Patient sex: F
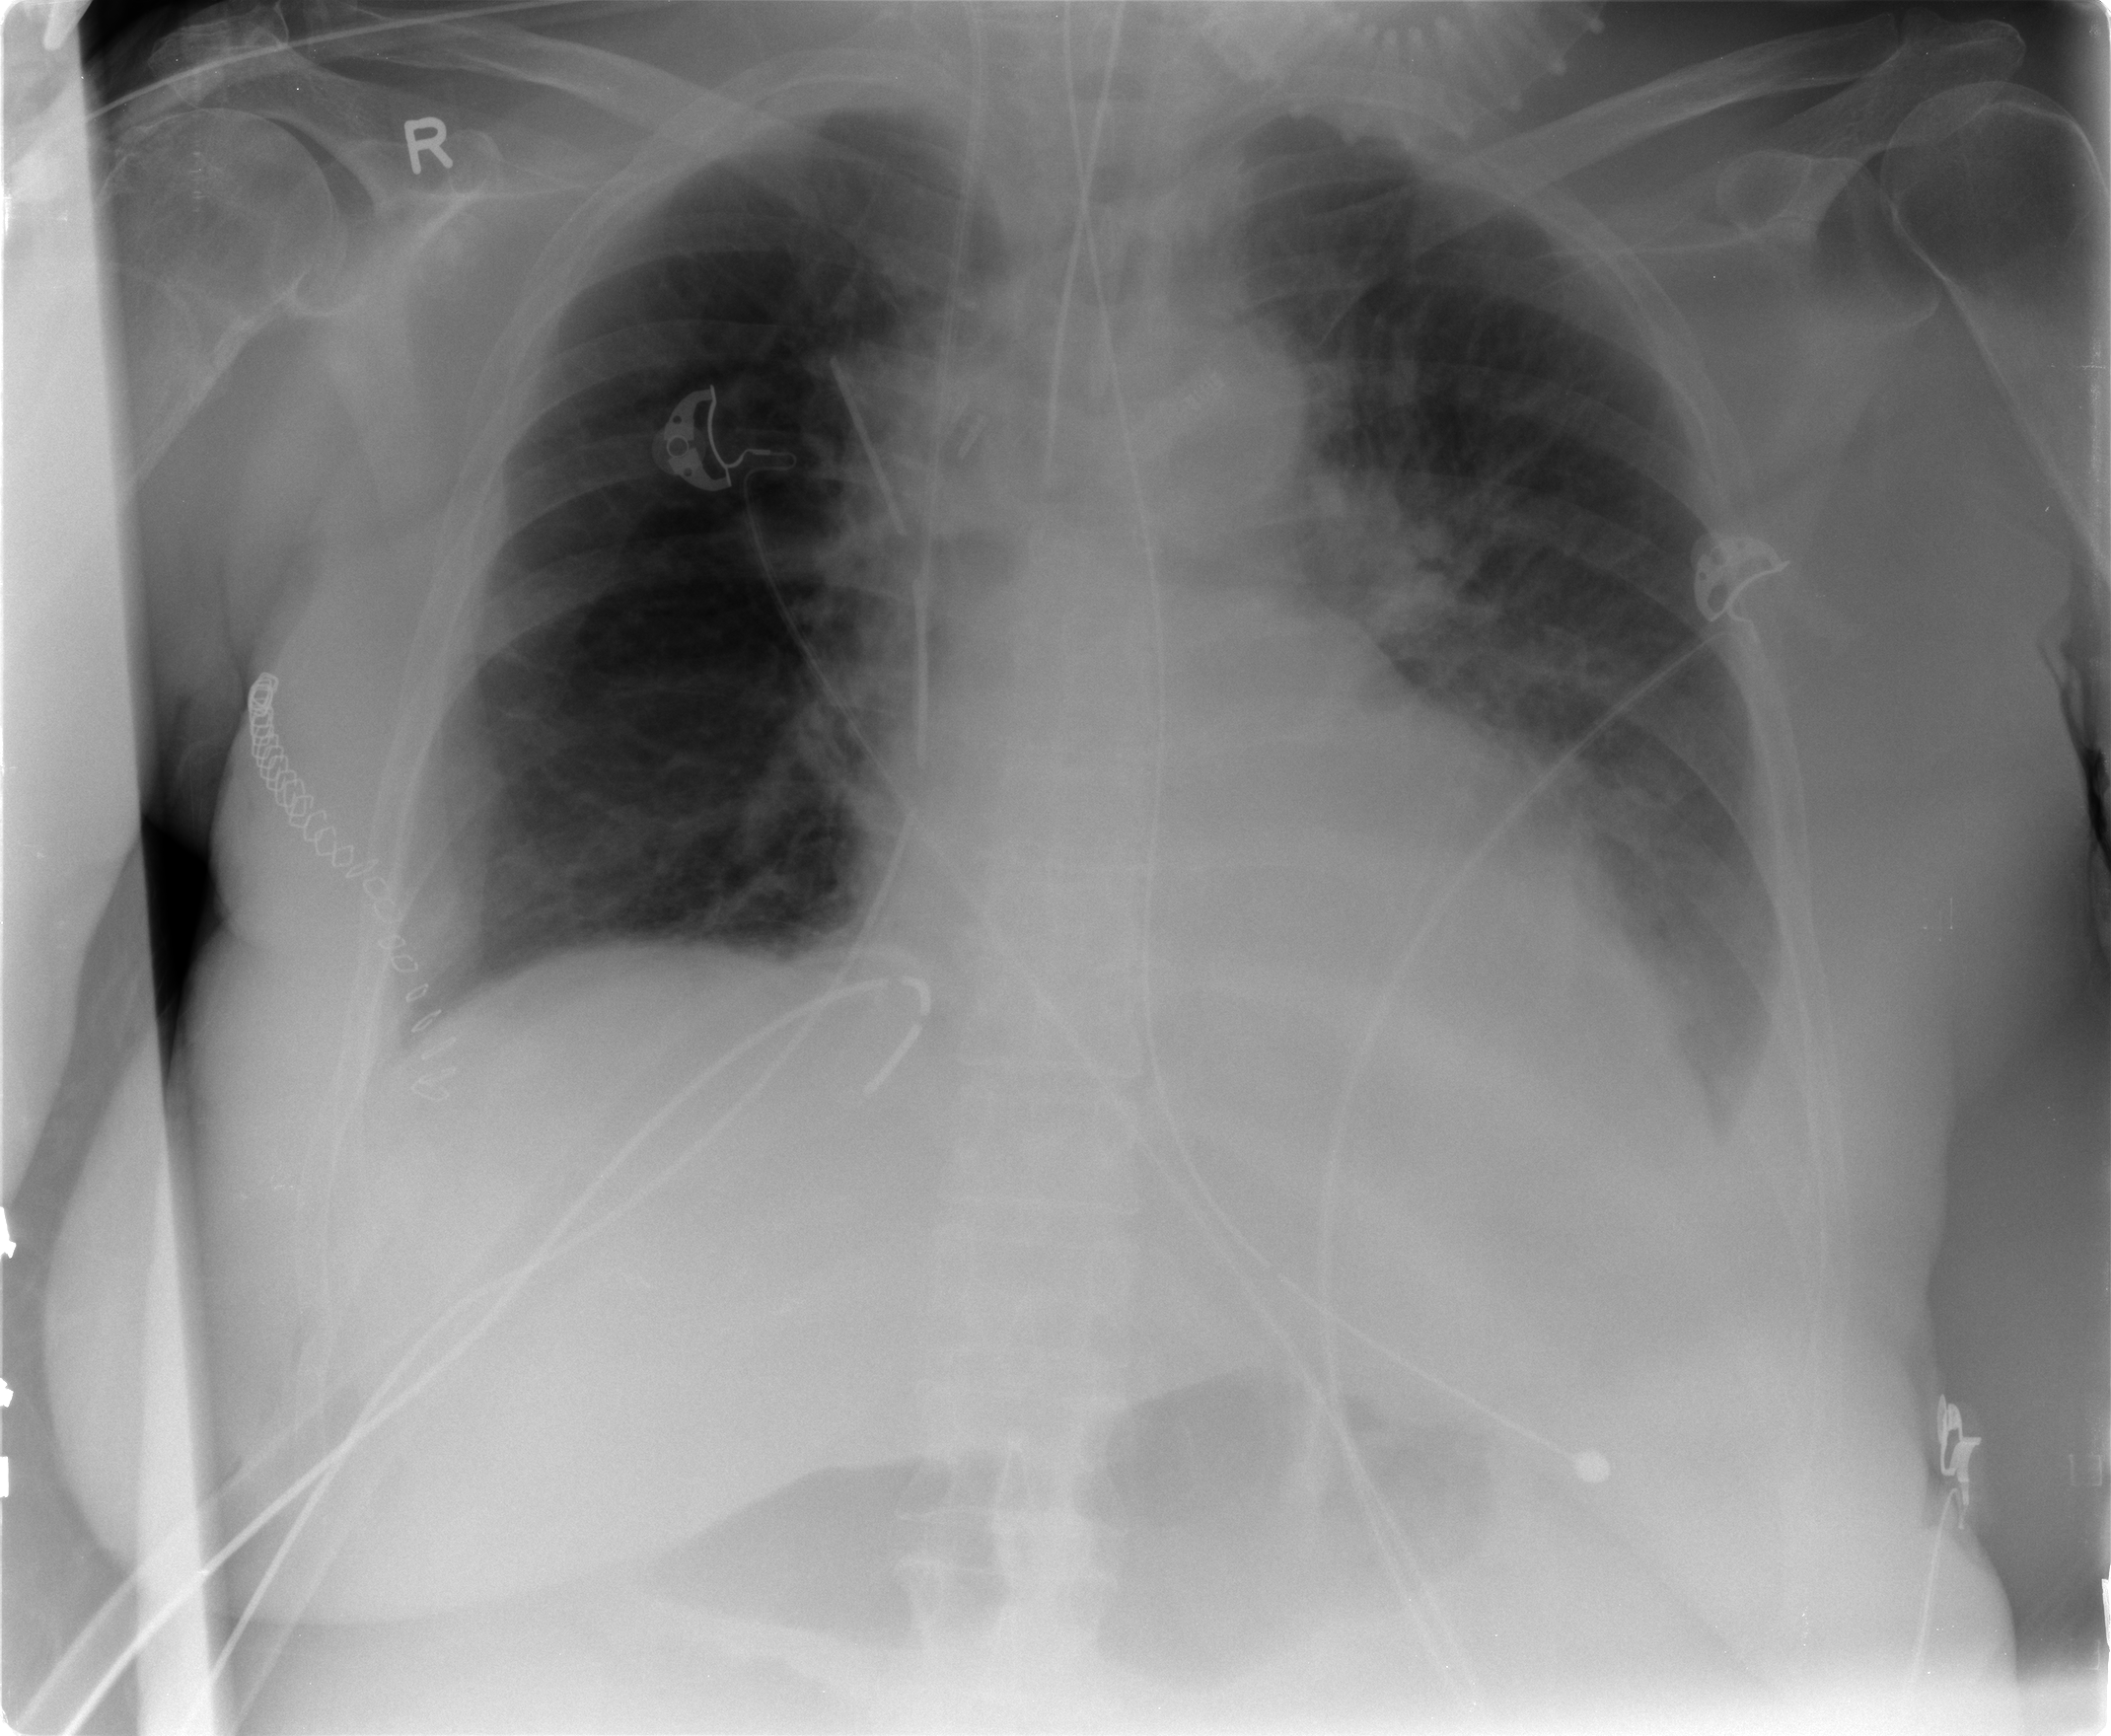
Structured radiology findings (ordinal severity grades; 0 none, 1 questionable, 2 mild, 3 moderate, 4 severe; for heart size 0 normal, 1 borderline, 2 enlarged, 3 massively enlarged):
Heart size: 2
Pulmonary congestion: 3
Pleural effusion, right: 0
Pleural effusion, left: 2
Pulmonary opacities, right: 0
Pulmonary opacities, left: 2
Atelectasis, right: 0
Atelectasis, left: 3